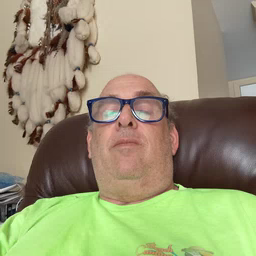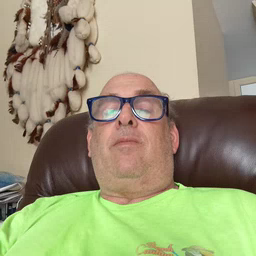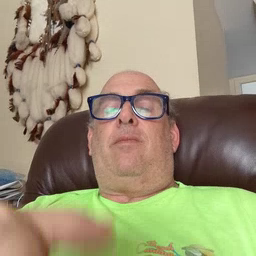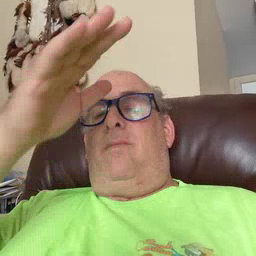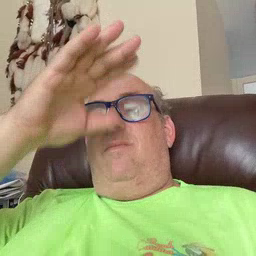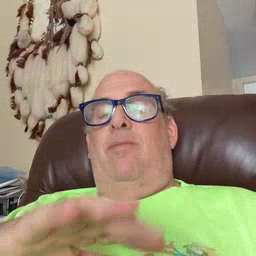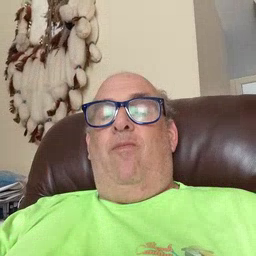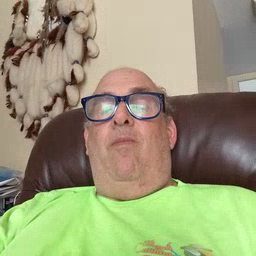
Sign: man